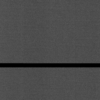
Label: dusty